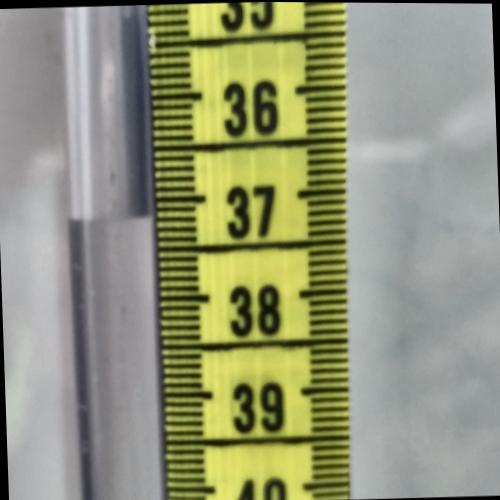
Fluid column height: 37.2 cm